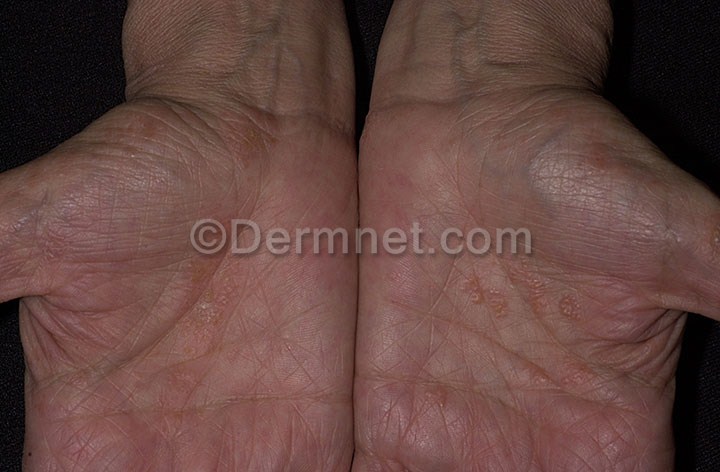
Disease: Tinea Ringworm Candidiasis and other Fungal Infections